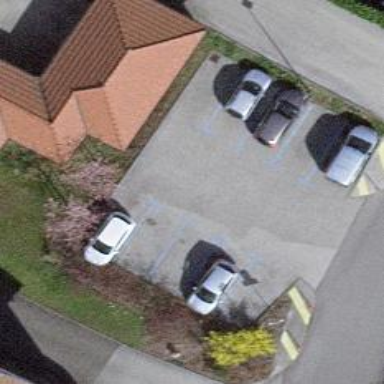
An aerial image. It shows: Road serving as parking aisle.